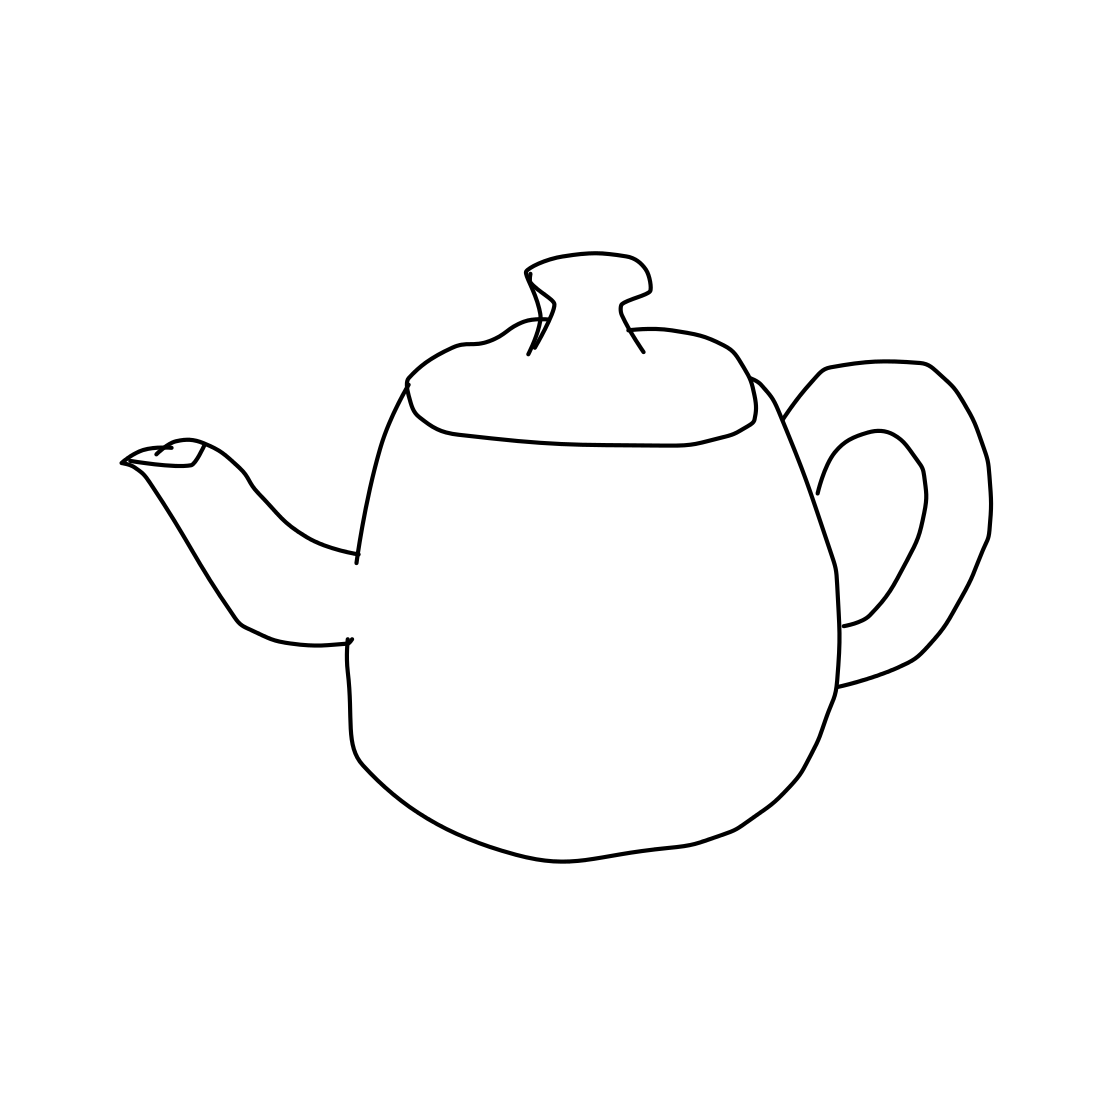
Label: teapot